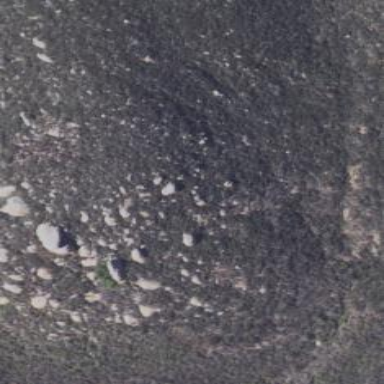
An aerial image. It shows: Landscape of bare rock.